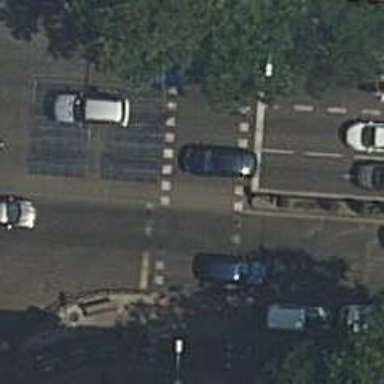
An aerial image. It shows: Zebra crossing with traffic signals. The crossing is marked by traffic lights.